Question: Is it possible to remotely retrieve the latest commit hash of a Github repo without cloning it locally? I'm referring to something like the following you see at the top of all the repos in Github:

Based on some older <URL>.
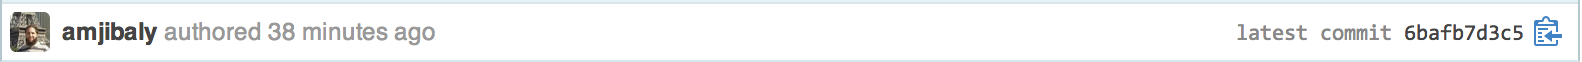
Answer: Found the answer <URL> thanks to @jszakmeister:
'''
git ls-remote $URL HEAD
'''
For my private repo, I had to use the following syntax instead of the URL:
'''
git ls-remote git@github.com:ORG/PROJECT.git HEAD
'''